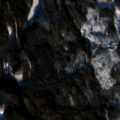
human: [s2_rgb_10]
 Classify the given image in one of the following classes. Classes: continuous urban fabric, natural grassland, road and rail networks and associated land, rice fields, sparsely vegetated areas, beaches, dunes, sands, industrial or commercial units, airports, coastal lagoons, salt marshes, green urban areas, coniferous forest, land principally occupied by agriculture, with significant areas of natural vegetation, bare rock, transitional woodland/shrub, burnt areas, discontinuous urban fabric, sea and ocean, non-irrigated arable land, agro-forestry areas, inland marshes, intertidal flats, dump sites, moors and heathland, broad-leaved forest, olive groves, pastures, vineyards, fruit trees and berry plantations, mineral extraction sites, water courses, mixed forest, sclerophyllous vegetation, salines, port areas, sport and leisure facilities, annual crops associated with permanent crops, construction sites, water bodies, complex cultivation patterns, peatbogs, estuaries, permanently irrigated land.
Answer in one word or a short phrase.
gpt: coniferous forest, mixed forest, transitional woodland/shrub